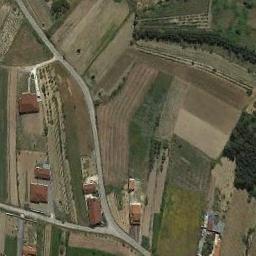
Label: terrace